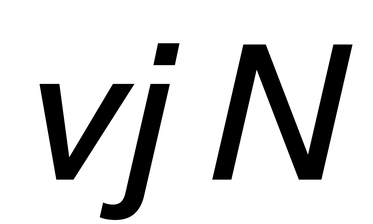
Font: InstrumentSans-Italic_Medium_Italic